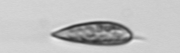
Label: Prorocentrum_triestinum